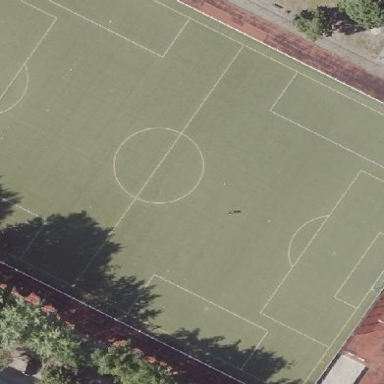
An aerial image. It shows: Soccer pitch with artificial turf designed for leisure and sports activities.